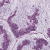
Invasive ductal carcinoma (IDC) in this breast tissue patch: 1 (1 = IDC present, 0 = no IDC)